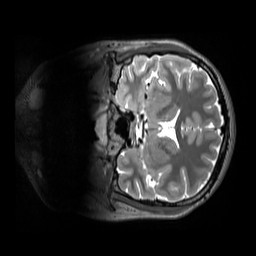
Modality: T2w
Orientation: coronal
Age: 13
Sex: female
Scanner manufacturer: siemens
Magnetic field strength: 3 T
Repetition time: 3.2 s
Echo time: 0.408 s